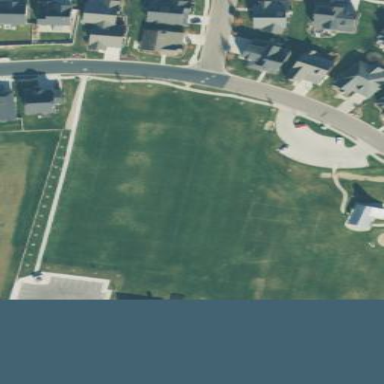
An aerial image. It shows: Lacrosse pitch for leisure sports activities.